Question: I have a QDialog, created with QT Designer, that looks like so:
The list of servers on the left is a QListView with a QStringListModel. Mouse clicking an item in the list view updates the form with the information for the selected item by connecting the view's activated(QModelIndex) signal to a slot function in the dialog.
However, pressing up or down on the keyboard also changes the selected item, but no signal is emitted, so the form isn't updated to match the selected item. How can this be fixed?
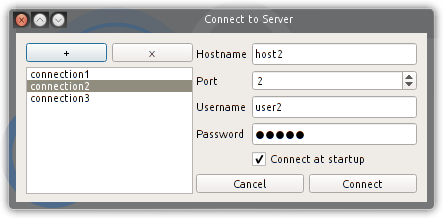
Answer: The 'activated(QModelIndex)' signal actually refers to something more than just the act of selecting. The concept is rather vague, but it's more like an act of explicit choosing. If you're just looking for notification that the current selection has changed, you can grab the selection model and connect to its updates.
'''
MyView::MyView() {
QListView* view = new QListView(this);
connect(view->selectionModel(),
SIGNAL(selectionChanged(QItemSelection,QItemSelection)),
this, SLOT(handleSelectionChanged(QItemSelection)));
}
...
MyView::handleSelectionChanged(const QItemSelection& selection){
if(selection.indexes().isEmpty()) {
clearMyView();
} else {
displayModelIndexInMyView(selection.indexes().first());
}
}
'''
In the code above, 'displayModelIndexInMyView(QModelIndex)' should be replaced with your current handler slot for 'activated(QModelIndex)', and 'clearMyView()' replaced with whatever it is that you want to do when there's nothing selected.
There's a lot of ways to do this, and honestly I'm not sure what is the canonical one, but I think this will work for you.